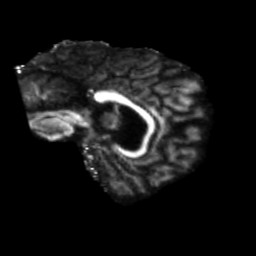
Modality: FA
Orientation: sagittal
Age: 64
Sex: female
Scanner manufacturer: siemens
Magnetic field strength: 3 T
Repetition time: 5.47 s
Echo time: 0.0854 s